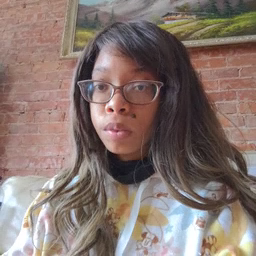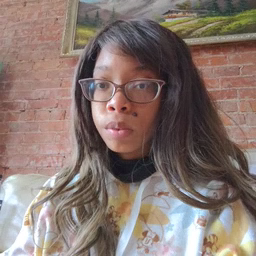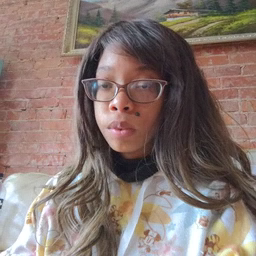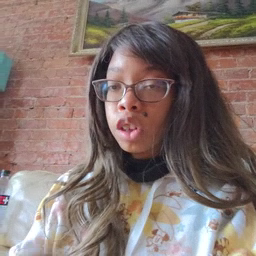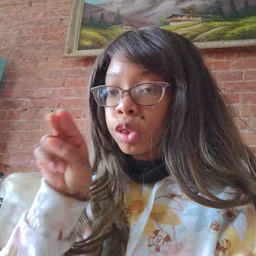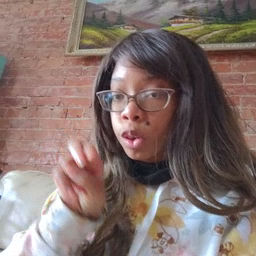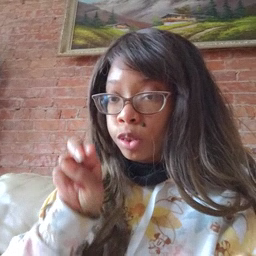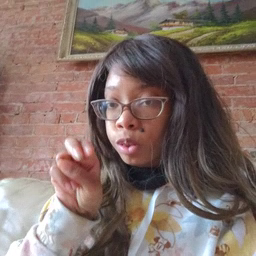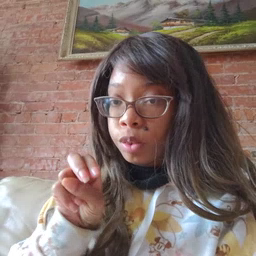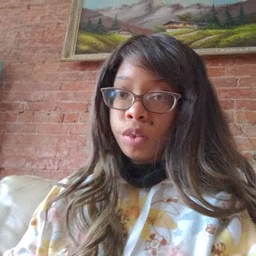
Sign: chair